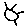
Label: sun